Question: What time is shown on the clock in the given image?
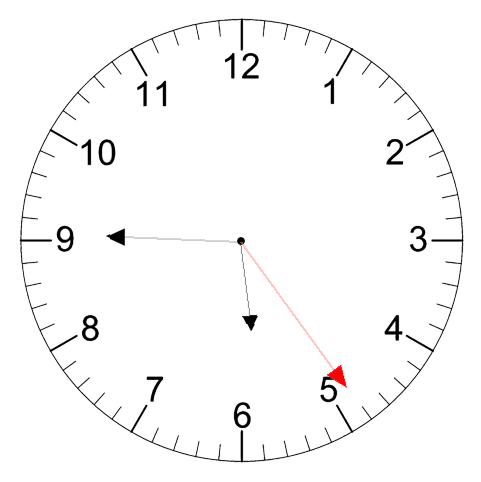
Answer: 05:45:24